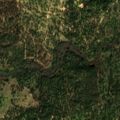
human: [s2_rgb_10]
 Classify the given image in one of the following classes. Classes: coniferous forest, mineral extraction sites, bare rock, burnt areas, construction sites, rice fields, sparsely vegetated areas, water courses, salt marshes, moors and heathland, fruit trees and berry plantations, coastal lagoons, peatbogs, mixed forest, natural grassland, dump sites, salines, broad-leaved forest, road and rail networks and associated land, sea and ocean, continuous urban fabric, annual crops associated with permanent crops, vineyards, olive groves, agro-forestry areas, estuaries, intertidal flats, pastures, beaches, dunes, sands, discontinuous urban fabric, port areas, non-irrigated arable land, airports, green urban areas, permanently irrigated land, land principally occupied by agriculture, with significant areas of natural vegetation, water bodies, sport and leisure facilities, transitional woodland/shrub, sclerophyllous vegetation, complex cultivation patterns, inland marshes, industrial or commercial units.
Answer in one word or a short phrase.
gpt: olive groves, agro-forestry areas